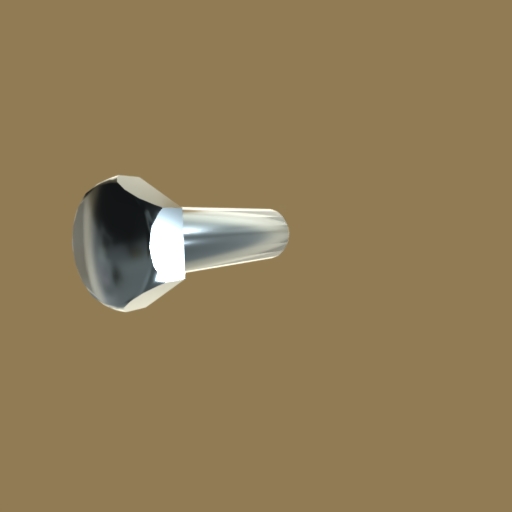
Label: bolt